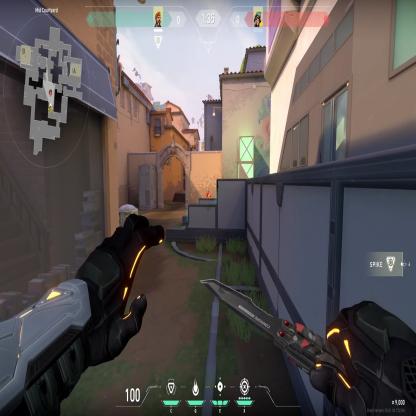
Label: enemy